Question: In the last couple major versions of Chrome, you can display a date input field with a value formatted to the user's locale, like so:
'''
<input type="date" value="2012-11-20">
'''
On Mac OS X, with United States set as my region (with the default date formats), Chrome shows me this:

Is there any way to access the displayed string in JavaScript? (<URL>' give me the same date in various formats, but none of them quite match the presentation format.
Here's a fiddle with some of my attempts: <URL>. With Chrome 23 on my Mac, it gives me the following output:
'''
[11/20/12]
input.value
2012-11-20
input.valueAsDate
Mon Nov 19 2012 17:00:00 GMT-0700 (MST)
input.valueAsDate.toDateString()
Mon Nov 19 2012
input.valueAsDate.toLocaleDateString()
Monday, November 19, 2012
input.valueAsDate.toISOString()
2012-11-20T00:00:00.000Z
'''
: <URL>.
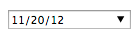
Answer: '''
input.select();
var displayString = window.getSelection().toString();
'''
This works on Chrome 23. But I don't think it will work on Chrome 24.